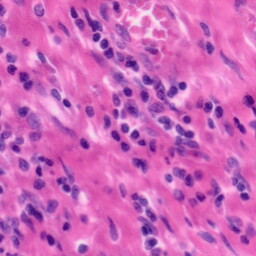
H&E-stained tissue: Tonsil